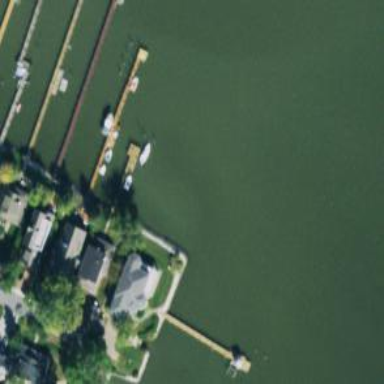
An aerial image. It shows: Man-made pier.